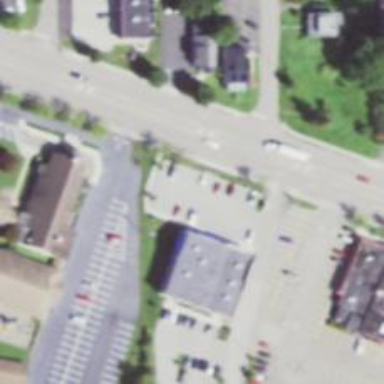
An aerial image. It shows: Parking space is available.